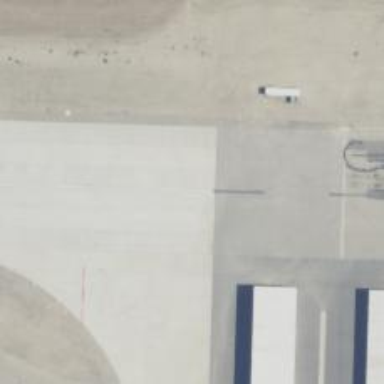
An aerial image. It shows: View of taxiway at the airport.